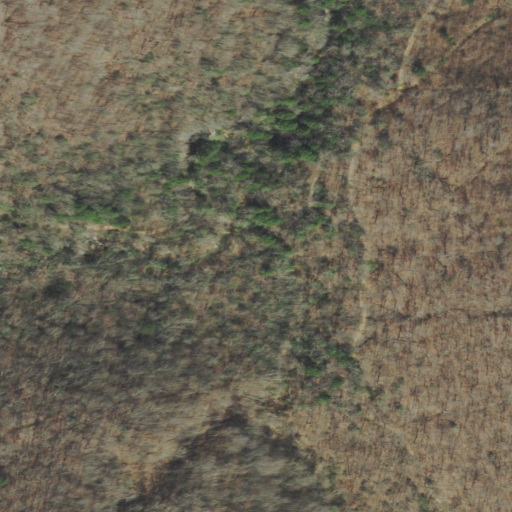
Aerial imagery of valley in Tennessee named Crabapple Hollow containing deciduous forest and mixed forest